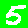
Digit: 5